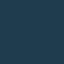
Land use / land cover class: SeaLake